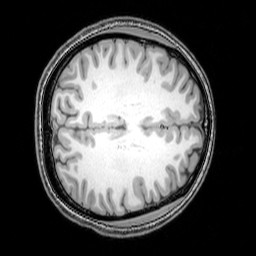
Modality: T1w
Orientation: axial
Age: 25
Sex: female
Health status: healthy
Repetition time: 0.081 s
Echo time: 0.037 s